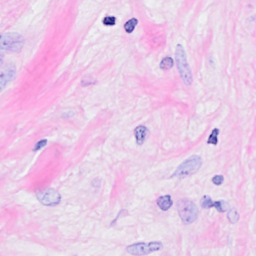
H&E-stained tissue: Breast